Question: I have read everything I could find on the web regarding JOIN and foreign key relationships, but can not seem to get my head around a solution to solve my problem.
As you can see in the relationship diagram image my table have a foreign key relation with table.
table have a foreign key relation with table.
I want to retrieve all data from the table. Can this be done via the and table foreign key relation - if yes, how would the SQL query look (PHP)?

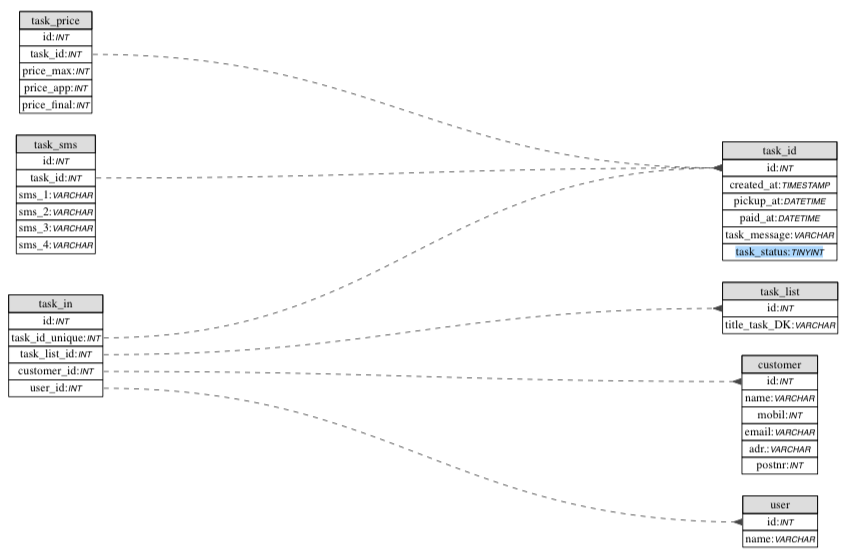
Answer: '''
SELECT * FROM task_id AS taskid INNER JOIN task_in AS taskin ON taskid.id = taskin.id INNER JOIN customer AS cust ON taskin.id = cust.id WHERE id = YOUR_VALUE_HERE
'''
EDIT:
this is just basic sql syntax, you can read more <URL>.